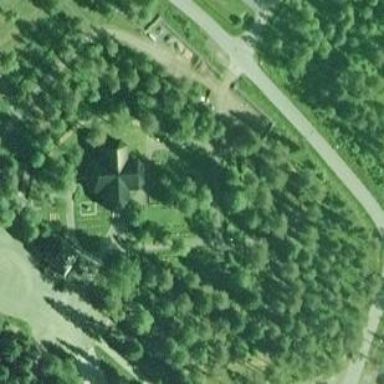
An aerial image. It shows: Grave yard.